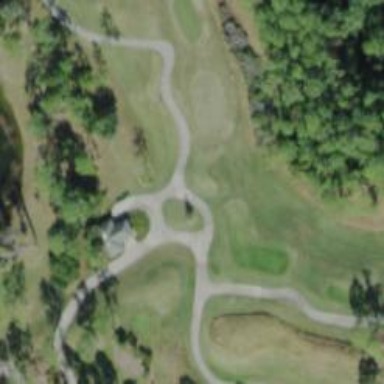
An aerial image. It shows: Service road with grade1 track surface. It resembles golf cart path.